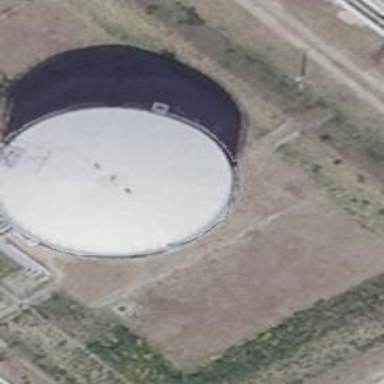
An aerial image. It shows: Storage tank that is man-made.